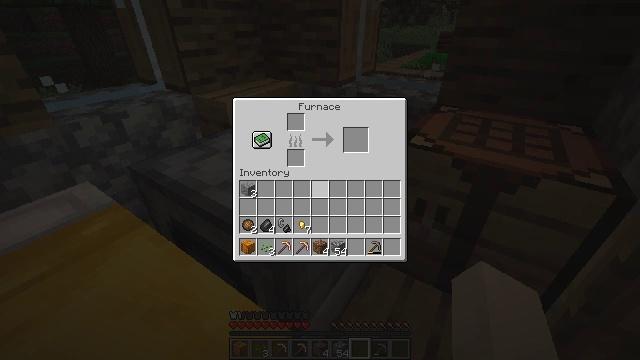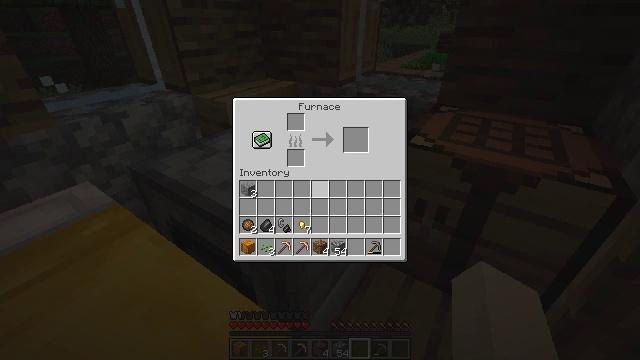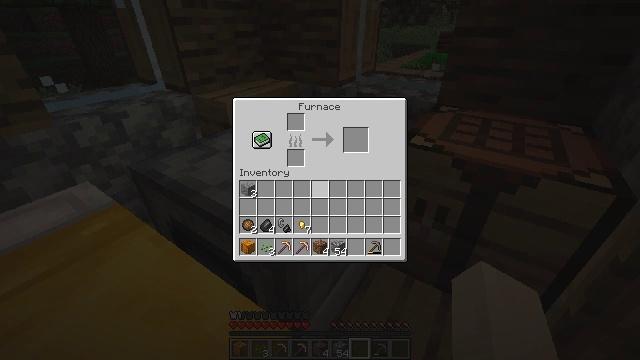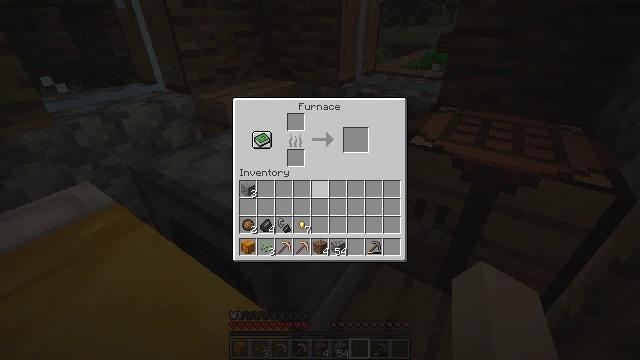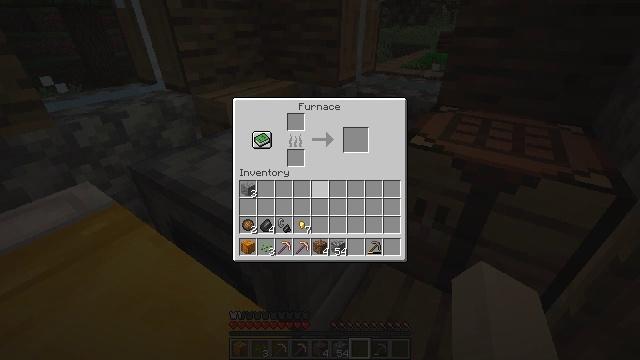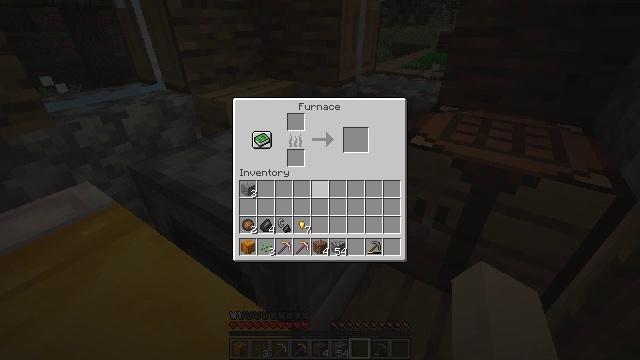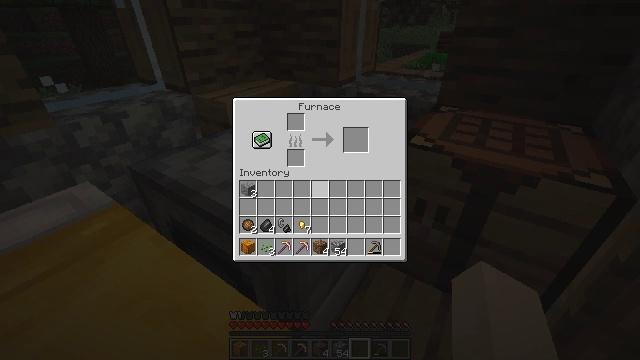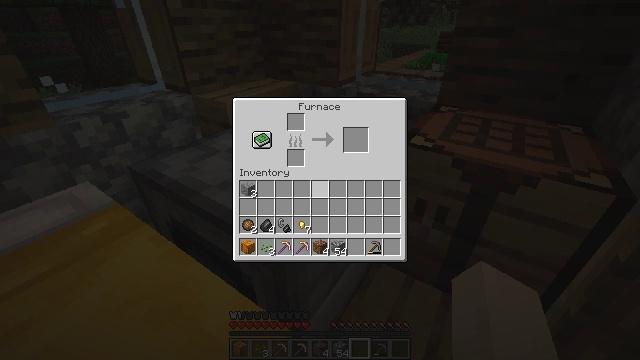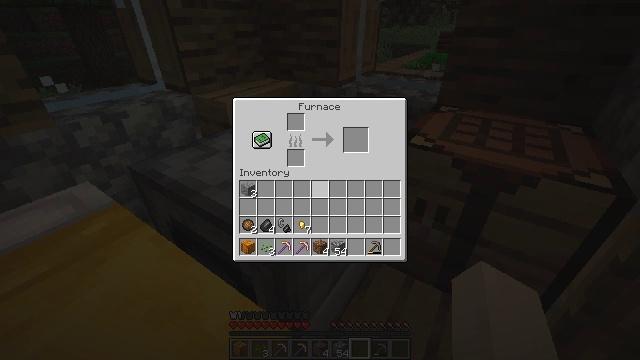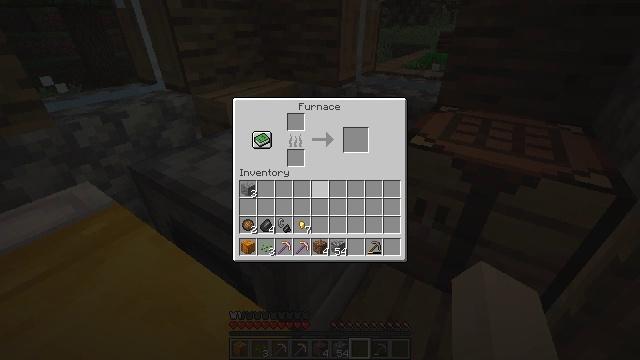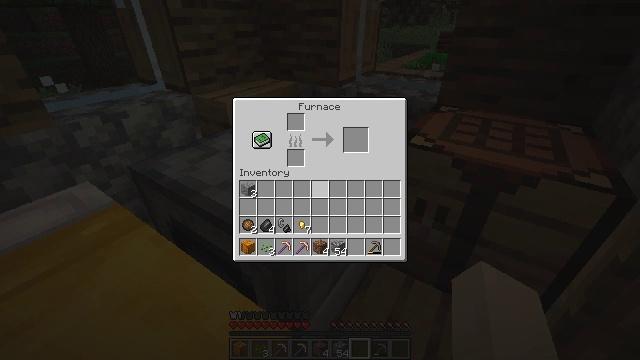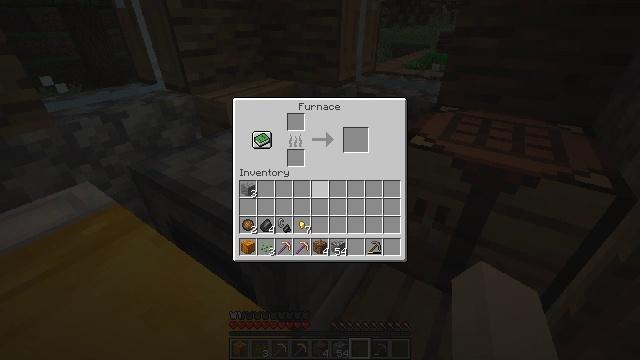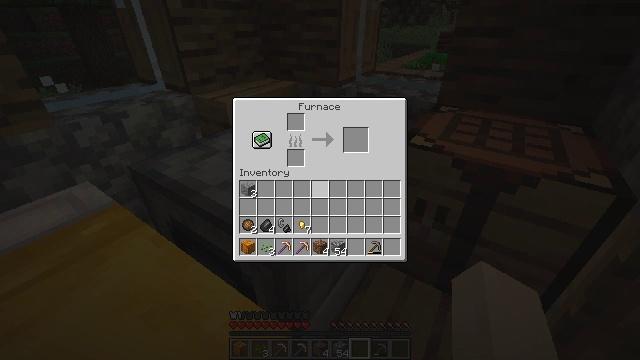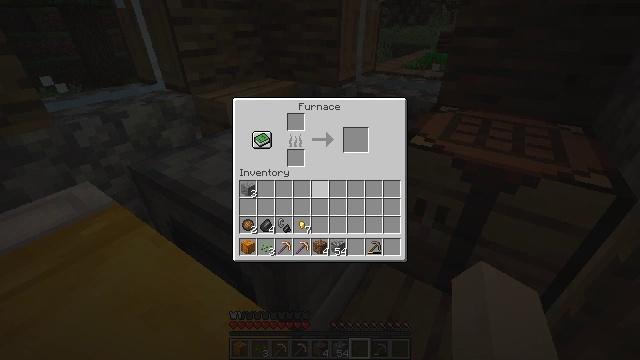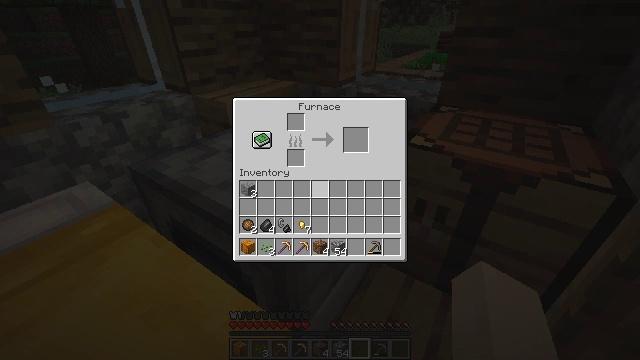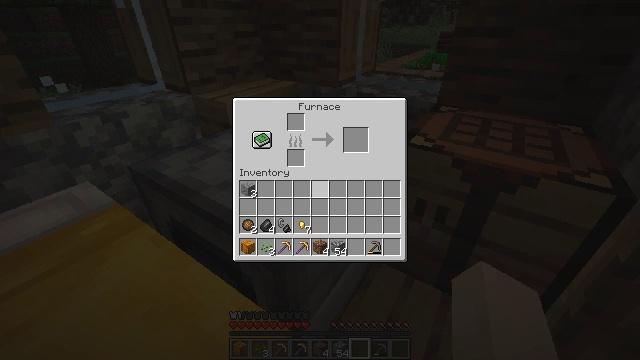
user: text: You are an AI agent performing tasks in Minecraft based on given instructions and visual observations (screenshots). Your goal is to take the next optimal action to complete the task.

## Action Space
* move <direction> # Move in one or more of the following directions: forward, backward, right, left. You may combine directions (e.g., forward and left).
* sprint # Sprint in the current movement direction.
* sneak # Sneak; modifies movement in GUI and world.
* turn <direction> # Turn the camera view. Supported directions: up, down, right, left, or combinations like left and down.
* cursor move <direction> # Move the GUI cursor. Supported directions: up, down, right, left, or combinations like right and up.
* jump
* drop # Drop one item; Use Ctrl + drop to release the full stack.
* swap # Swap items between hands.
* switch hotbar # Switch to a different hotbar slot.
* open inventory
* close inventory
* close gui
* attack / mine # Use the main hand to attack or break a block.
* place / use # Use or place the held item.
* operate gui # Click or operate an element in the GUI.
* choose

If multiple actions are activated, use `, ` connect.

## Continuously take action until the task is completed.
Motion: motion action
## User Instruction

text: Gather oak logs from trees.
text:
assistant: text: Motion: no_op
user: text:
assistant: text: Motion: no_op
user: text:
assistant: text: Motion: no_op
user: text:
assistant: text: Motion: no_op
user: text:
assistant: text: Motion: no_op
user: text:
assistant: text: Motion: no_op
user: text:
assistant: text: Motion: no_op
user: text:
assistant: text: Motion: no_op
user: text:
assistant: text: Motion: no_op
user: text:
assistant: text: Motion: no_op
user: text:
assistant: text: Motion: no_op
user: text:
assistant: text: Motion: no_op
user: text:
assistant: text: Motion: no_op
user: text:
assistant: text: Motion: no_op
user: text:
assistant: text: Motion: no_op
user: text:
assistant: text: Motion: no_op
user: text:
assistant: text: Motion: no_op
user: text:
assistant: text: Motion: no_op
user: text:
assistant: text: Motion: no_op
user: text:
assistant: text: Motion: turn left
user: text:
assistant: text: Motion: turn left
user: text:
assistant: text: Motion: no_op
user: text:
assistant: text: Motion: turn left
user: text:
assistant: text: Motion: no_op
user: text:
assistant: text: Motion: no_op
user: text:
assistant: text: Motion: no_op
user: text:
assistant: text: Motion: no_op
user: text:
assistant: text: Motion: turn right and down
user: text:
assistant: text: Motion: turn right
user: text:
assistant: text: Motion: turn right